Question: Displaying content's based on category and tags criteria works well but how should we get results by filtering and refining results based on checkbox(es) selected? This is what I want to achieve - the checkbox(es) criteria are same as defined in custom structure for web content. The results can be displayed on the same page.

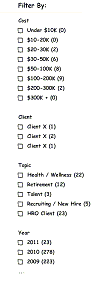
Answer: Here is my solution approach and please guide me here.
So far I am able to create checkboxes as shown in this image. The main problem is identification of the action class which is being called on click of category link in category navigation portlet. Hence I am not able to retrieve the checked categories ids from request.

The current URL displayed on category link hit is as fallows:
<URL>
As it clear from above URL it passes a single category id on link click <>. I want to achieve filter and refine approach on click of each check-box and for that I guess I need to be able to
1. Save the current state of results.
2. Should be able refine the current result set on next check-box selection.